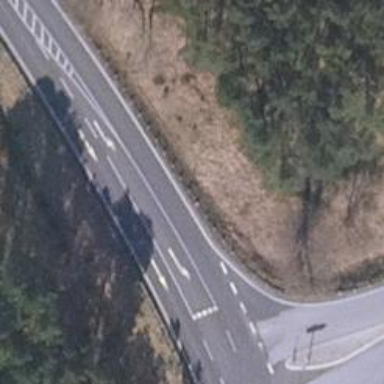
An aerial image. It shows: Secondary road with asphalt surface.